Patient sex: M
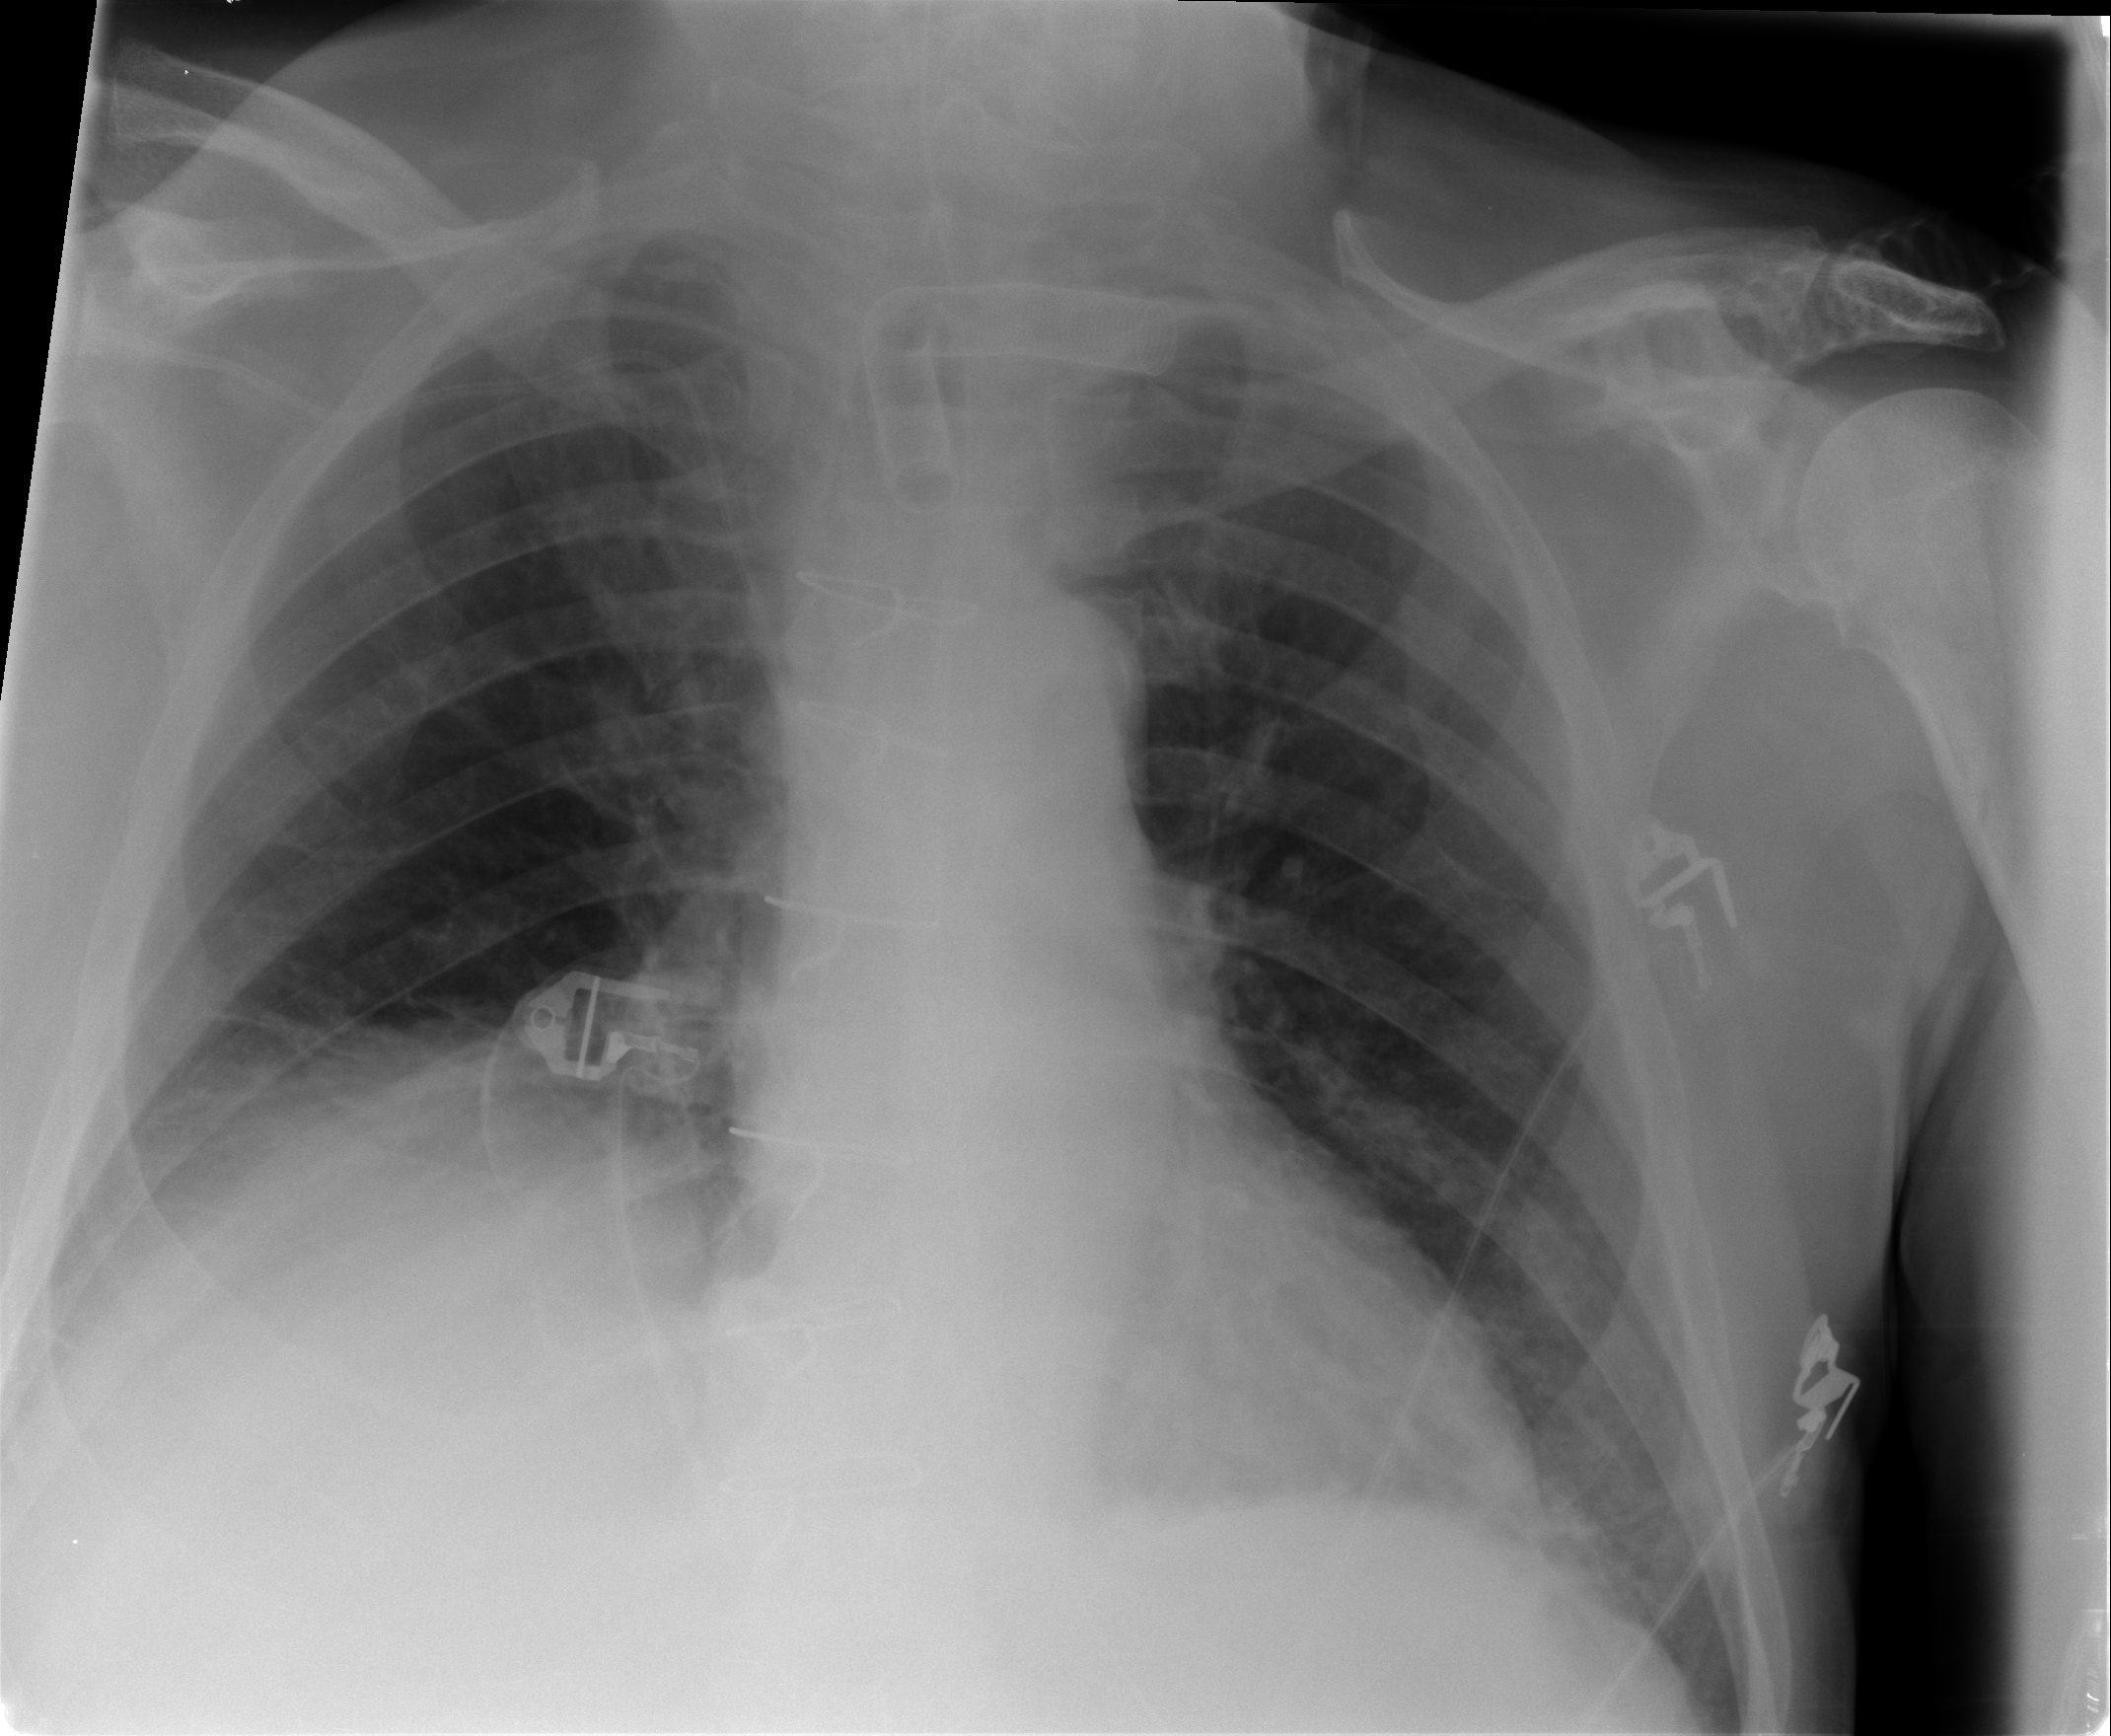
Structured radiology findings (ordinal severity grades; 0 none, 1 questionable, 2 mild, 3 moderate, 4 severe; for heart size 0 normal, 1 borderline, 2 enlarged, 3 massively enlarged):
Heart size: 0
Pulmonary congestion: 0
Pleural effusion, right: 2
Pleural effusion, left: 2
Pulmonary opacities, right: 3
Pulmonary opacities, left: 0
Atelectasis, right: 3
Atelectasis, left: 2